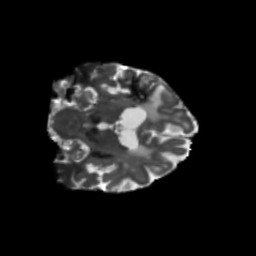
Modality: T2w
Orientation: coronal
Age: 79
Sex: female
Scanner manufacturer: siemens
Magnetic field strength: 3 T
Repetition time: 5.47 s
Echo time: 0.0854 s